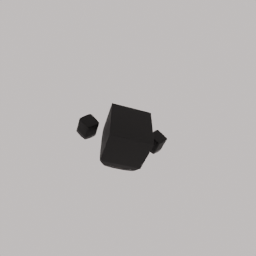
Label: electronics